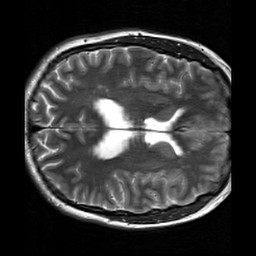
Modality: T2w
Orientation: axial
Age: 25
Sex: female
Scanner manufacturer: siemens
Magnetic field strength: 3 T
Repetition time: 7 s
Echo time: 0.09 s